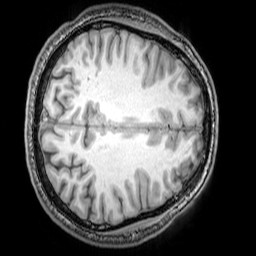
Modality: T1w
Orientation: axial
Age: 23
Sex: male
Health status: healthy
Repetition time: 0.081 s
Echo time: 0.037 s